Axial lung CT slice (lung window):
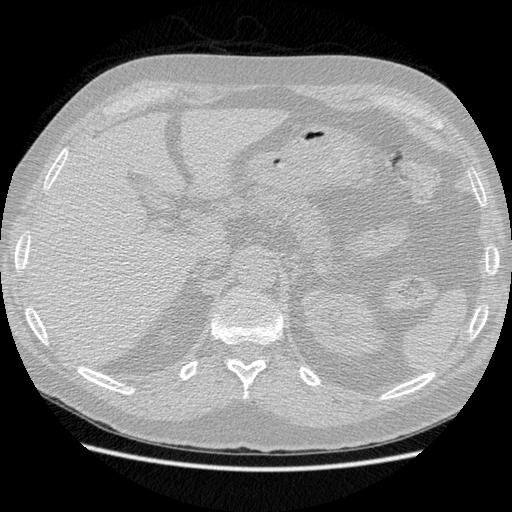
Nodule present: no